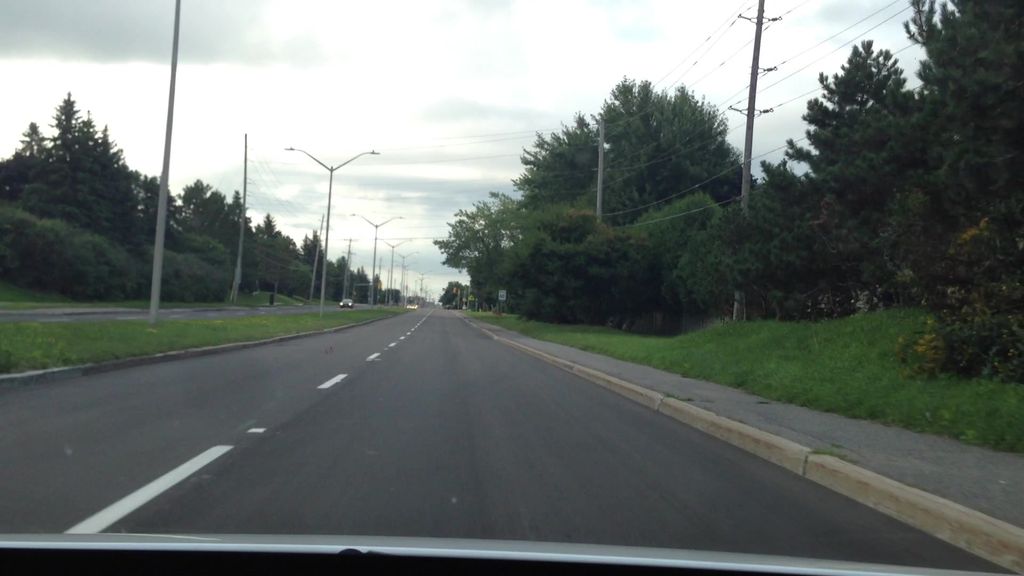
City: ottawa-gatineau